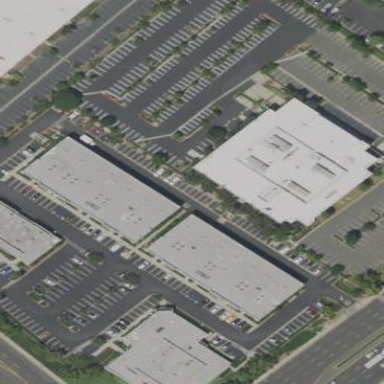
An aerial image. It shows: Commercial building.